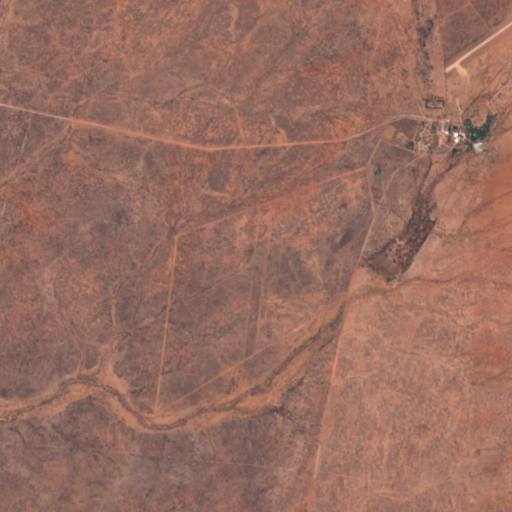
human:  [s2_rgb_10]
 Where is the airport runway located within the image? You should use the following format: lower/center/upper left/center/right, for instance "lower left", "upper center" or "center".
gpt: The airport runway is located in the upper right of the image.
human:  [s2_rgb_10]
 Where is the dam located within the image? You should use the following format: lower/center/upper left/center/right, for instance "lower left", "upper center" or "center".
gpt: The dam is located in the upper right of the image.
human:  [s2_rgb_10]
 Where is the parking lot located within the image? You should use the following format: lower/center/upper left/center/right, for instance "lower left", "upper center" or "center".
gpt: The parking lot is located in the upper right of the image.
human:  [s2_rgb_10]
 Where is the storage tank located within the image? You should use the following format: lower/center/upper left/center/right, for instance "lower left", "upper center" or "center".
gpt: The storage tank is located in the upper right of the image.
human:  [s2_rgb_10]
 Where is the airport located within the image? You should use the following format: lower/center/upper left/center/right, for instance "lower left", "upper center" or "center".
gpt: There is no airport in the image.